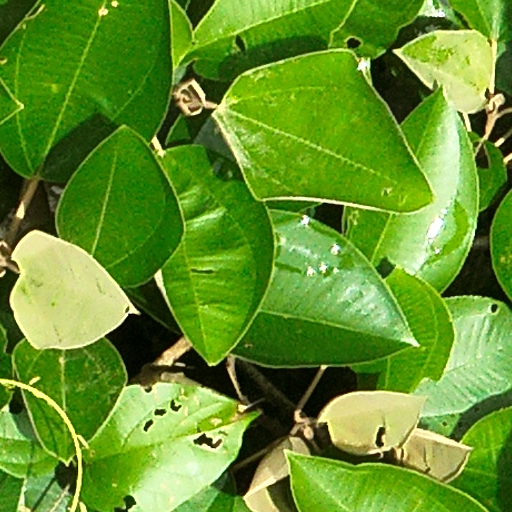
Species: Miconia argentea
GBIF accepted scientific name: Miconia argentea
Crown area (m\u00b2): 42.025